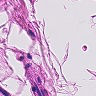
Metastatic tissue present: no